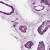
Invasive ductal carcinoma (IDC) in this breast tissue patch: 1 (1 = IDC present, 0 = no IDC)